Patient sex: M
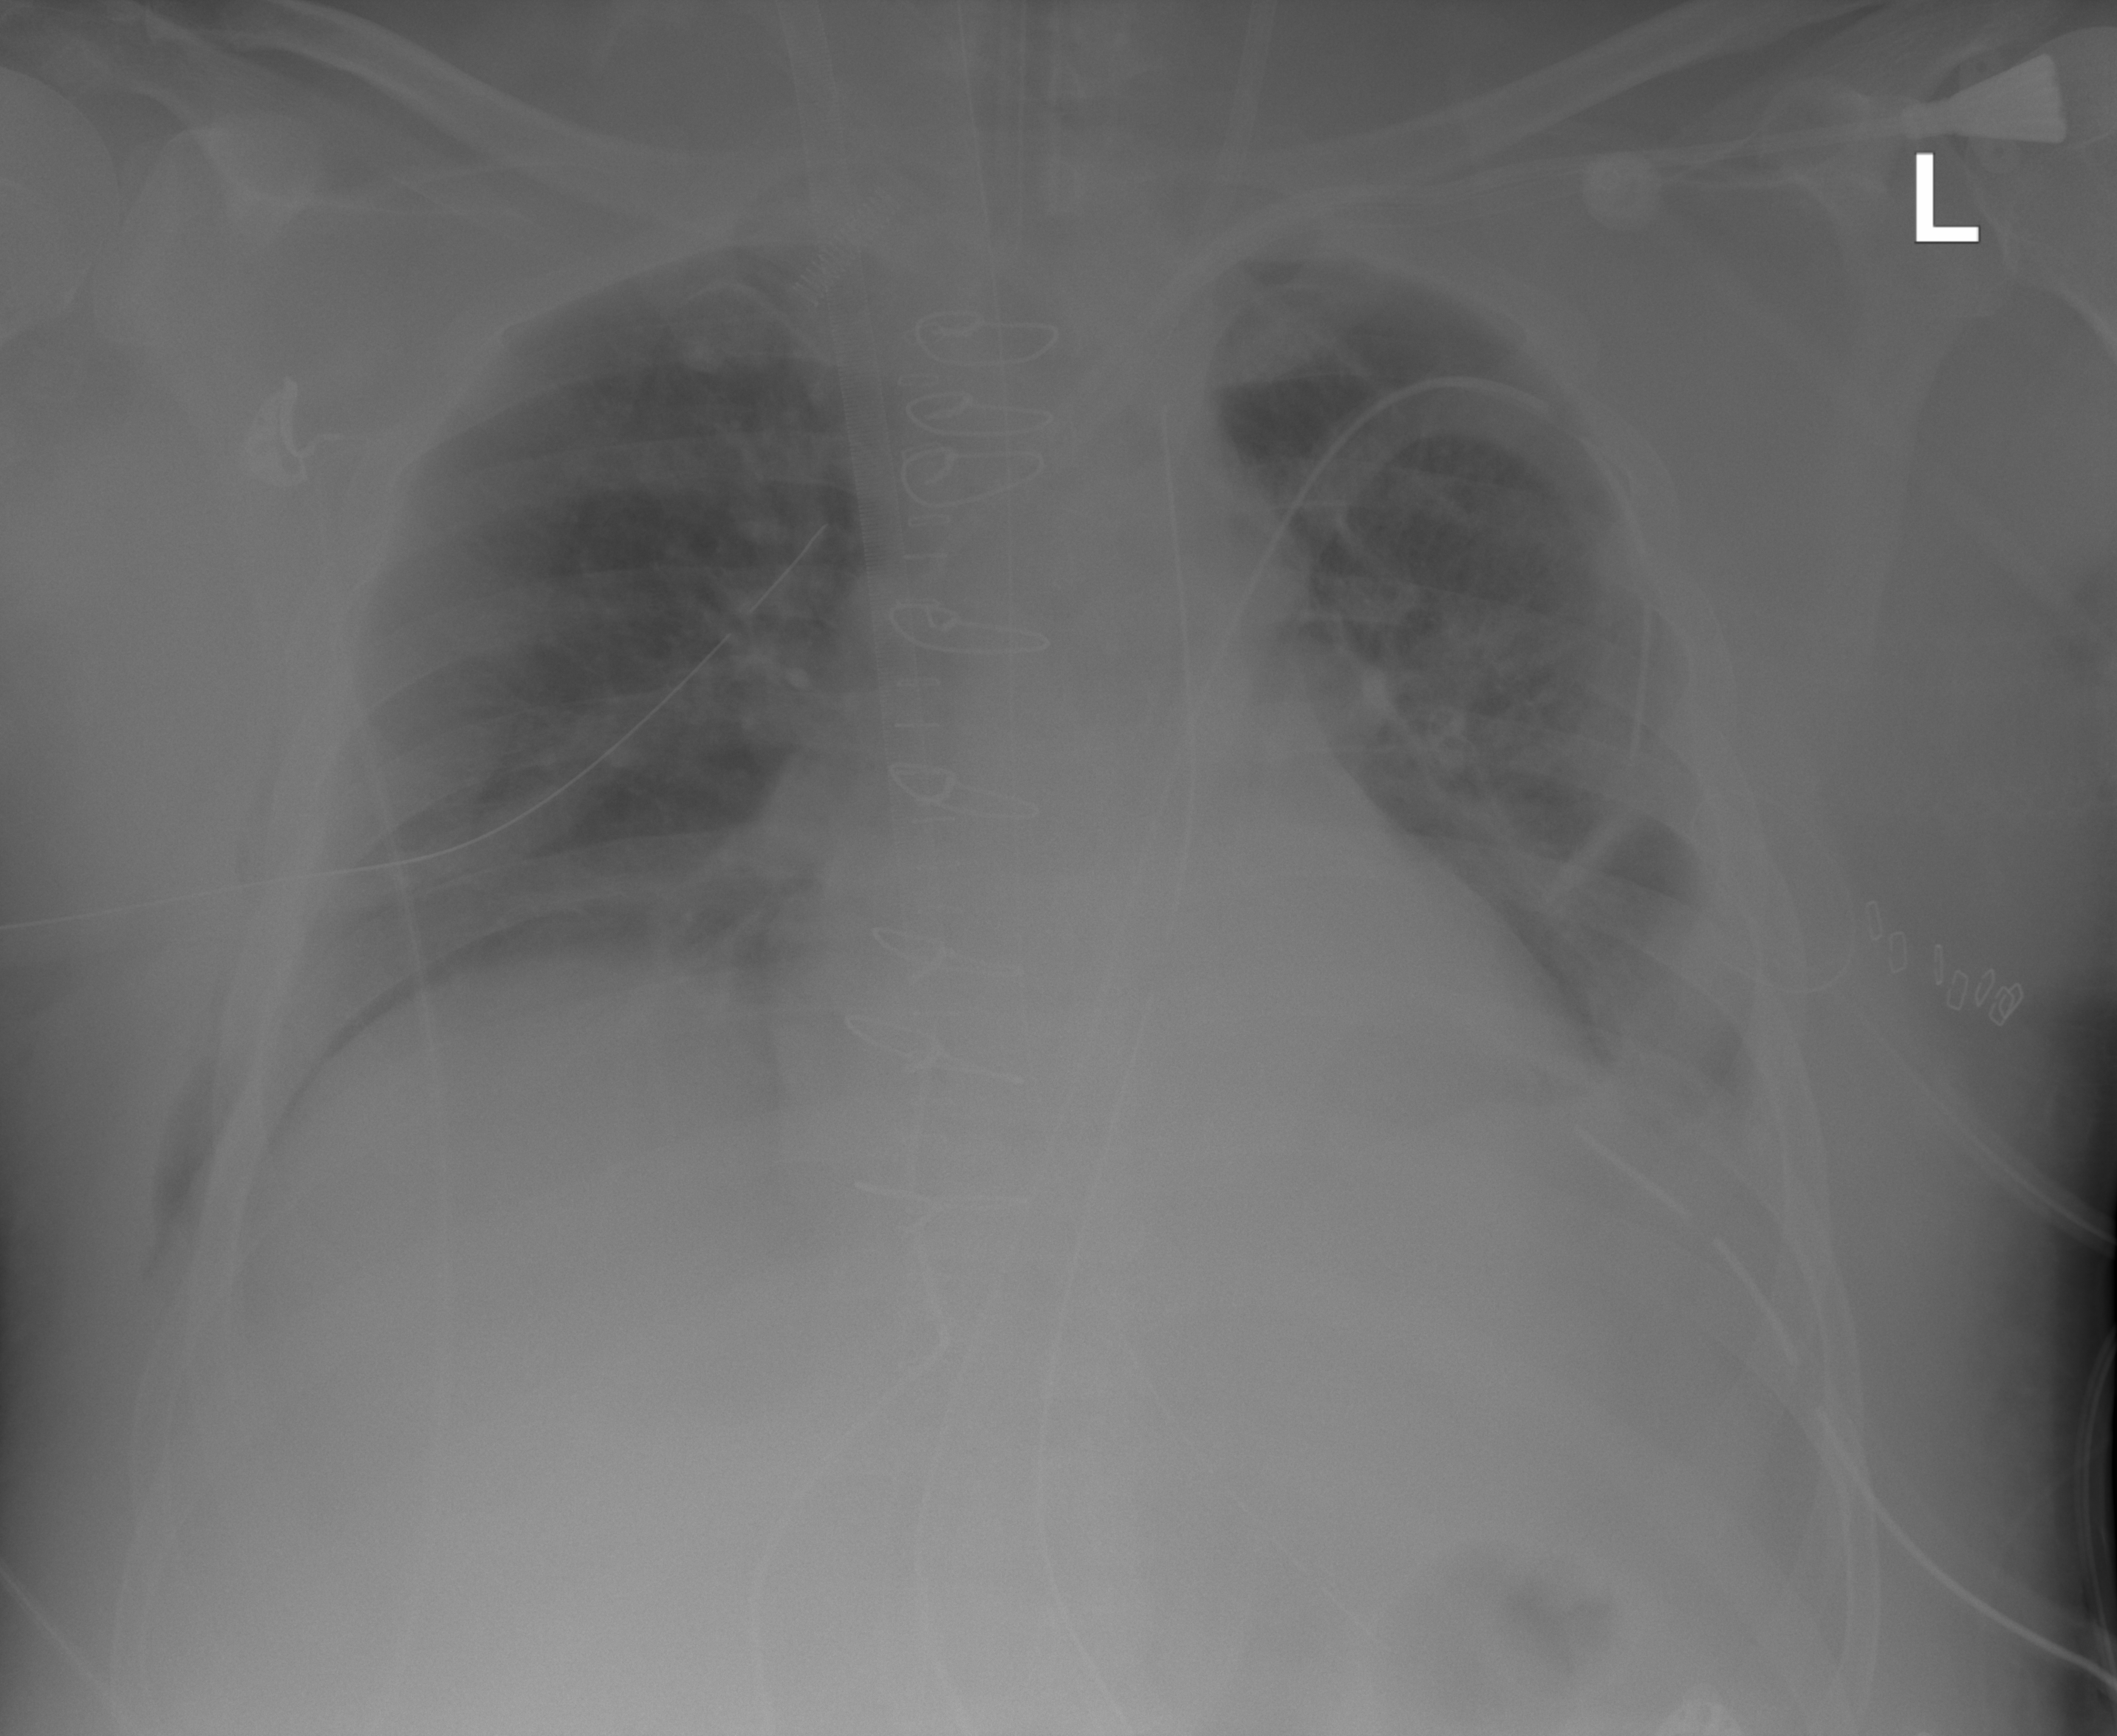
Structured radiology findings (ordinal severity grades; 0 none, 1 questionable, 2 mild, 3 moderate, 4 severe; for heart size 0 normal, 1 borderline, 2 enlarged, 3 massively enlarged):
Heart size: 0
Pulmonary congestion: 0
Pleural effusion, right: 0
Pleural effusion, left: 2
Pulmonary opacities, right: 0
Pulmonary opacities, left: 0
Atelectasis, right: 2
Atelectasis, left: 2